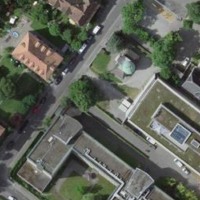
EUNIS habitat code: 54
Species observed at this site:
Euphorbia cyparissias
Chorthippus biguttulus